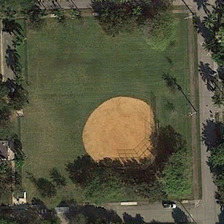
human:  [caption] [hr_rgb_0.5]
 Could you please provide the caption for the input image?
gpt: this area is a small baseball field .

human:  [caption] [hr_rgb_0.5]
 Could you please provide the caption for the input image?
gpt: many tall trees were planted around the baseball field .

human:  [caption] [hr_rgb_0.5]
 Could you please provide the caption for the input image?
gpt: this area is a small baseball field .

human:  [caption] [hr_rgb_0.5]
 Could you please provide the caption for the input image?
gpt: many tall trees were planted around the baseball field .

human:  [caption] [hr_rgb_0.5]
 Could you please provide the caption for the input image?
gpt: this area is a small baseball field .